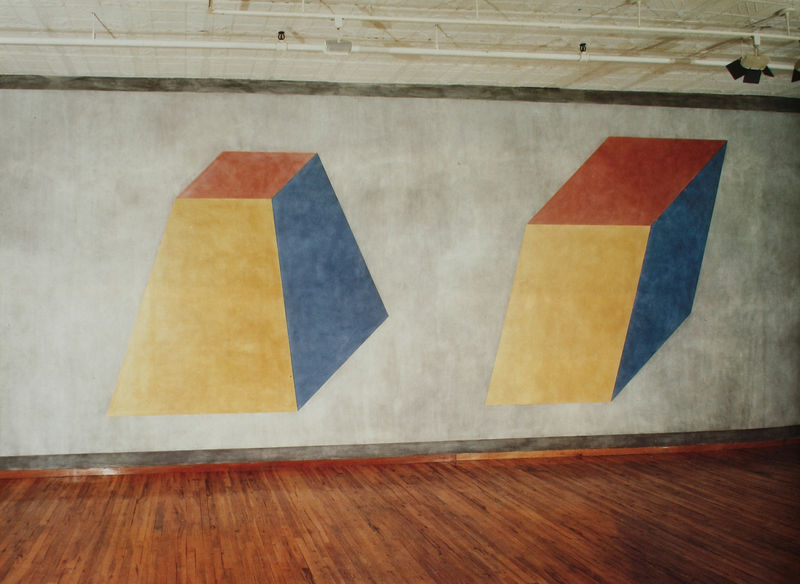
Titel: Installation John Weber Gallery, New York - Isometric figures (I)
Künstler: Sol Lewitt
Standort: Amsterdam
Institution: Stedelijk Museum
Schlagwörter: blau, weiß, dreieck, gelb, bunt, grau, holz, lampe, rot, malerei, wand, boden, decke, parkett, studie, flächen, farbe, formen, beleuchtung, scheinwerfer, tapete, wandgemälde, wandmalerei, rechteck, würfel, geometrisch, raute, rauten, quader, pyramide, geometrie, quadrat, fresco, kuben, primärfarben, installation, nein, grundfarben, kubus, lewitt, sol, pyramidenstumpf, gezogen, gelb rot